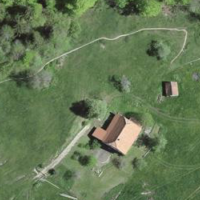
EUNIS habitat code: 24
Species observed at this site:
Lathyrus vernus
Erebia aethiops
Gymnadenia conopsea